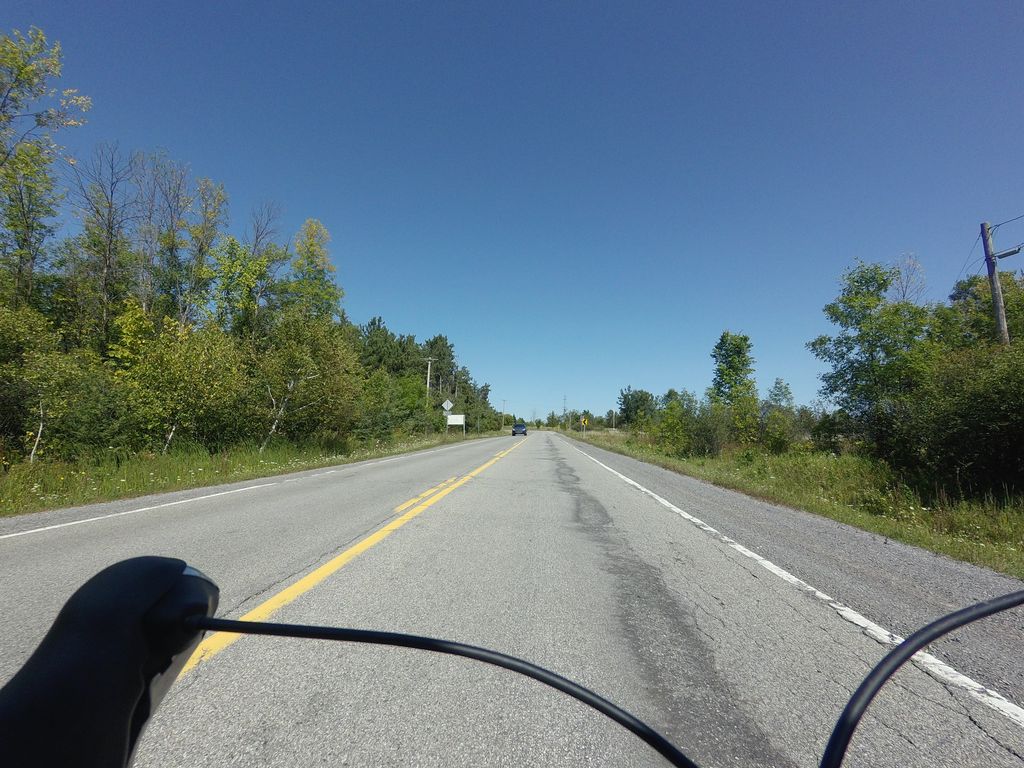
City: ottawa-gatineau